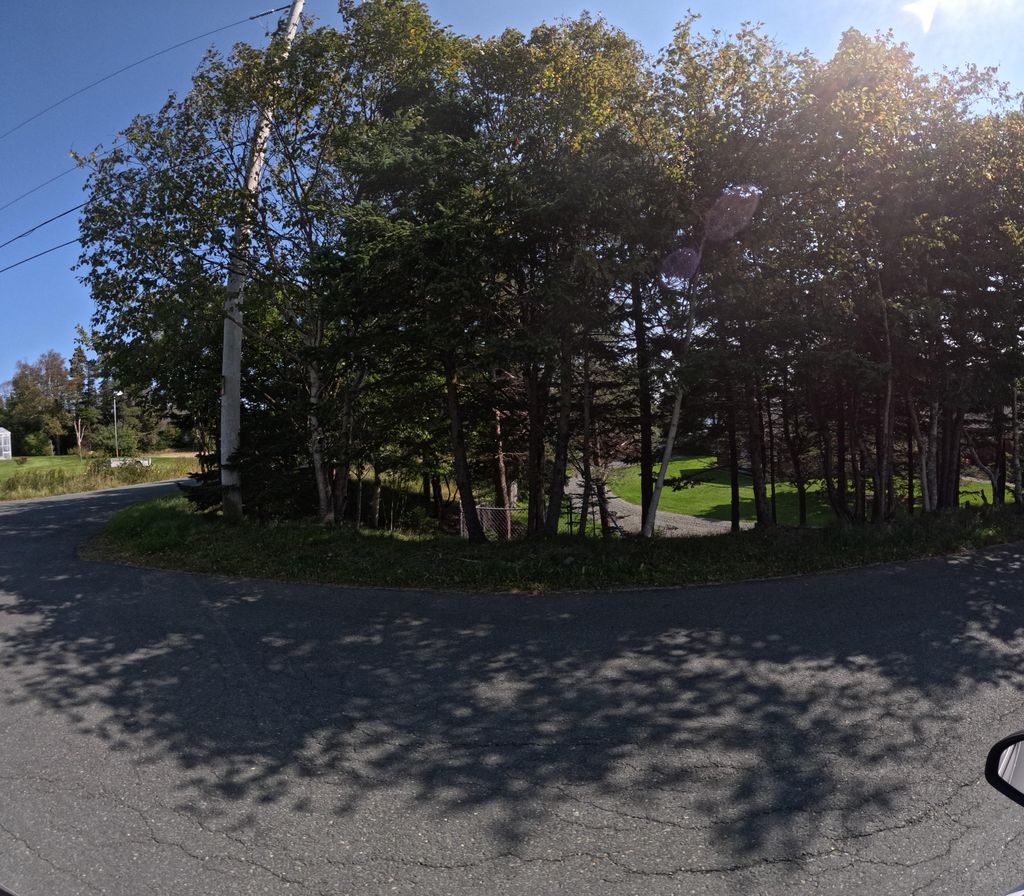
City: st_johns